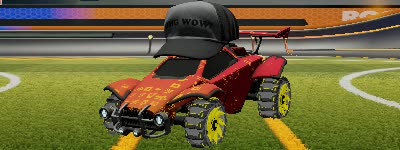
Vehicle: octane